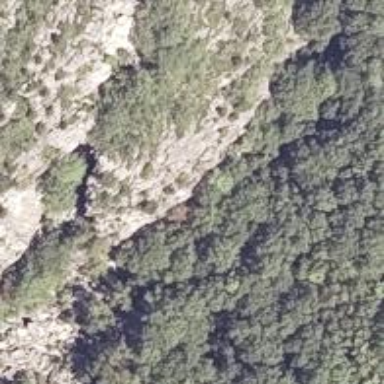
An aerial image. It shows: Cliff suitable for climbing.